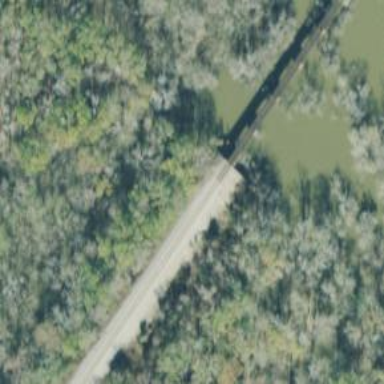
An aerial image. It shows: Railway bridge.